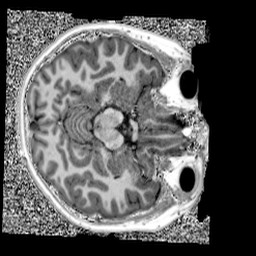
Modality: UNIT1
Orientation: axial
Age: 11
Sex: male
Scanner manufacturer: siemens
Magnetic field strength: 3 T
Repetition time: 4 s
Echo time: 0.00303 s